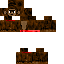
A male human skin with dark skin, wearing brown long hair dressed in a red hoodie and red pants, featuring a closed mouth.